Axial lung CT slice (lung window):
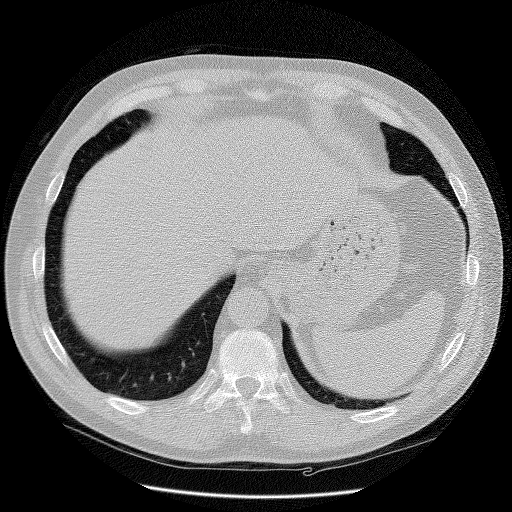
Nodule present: no